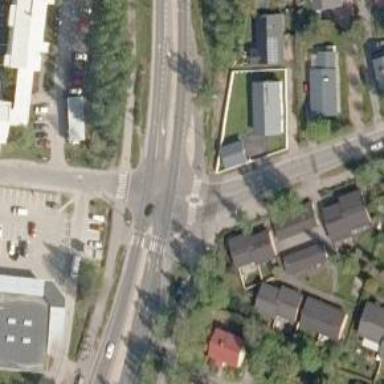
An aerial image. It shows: Road with "give way" sign.